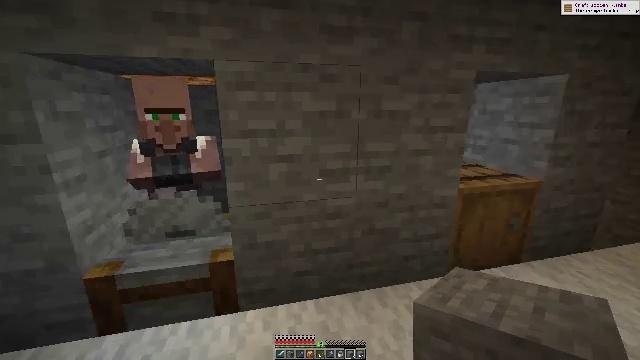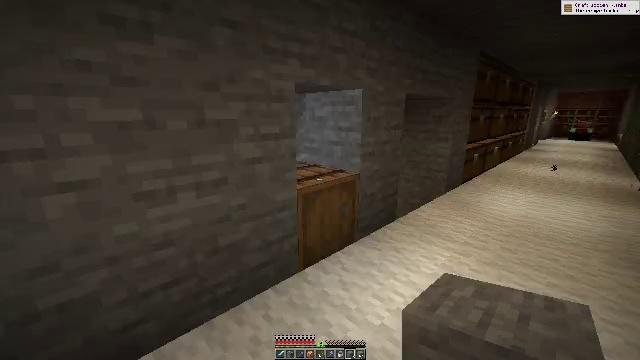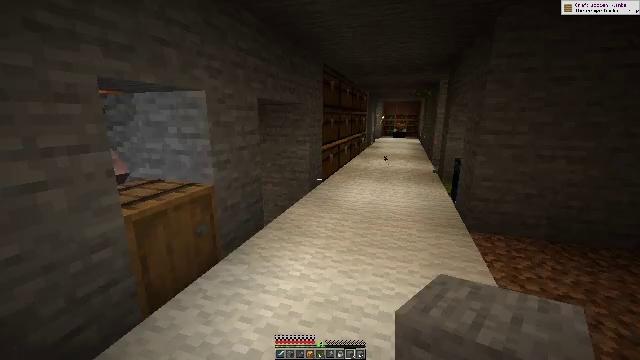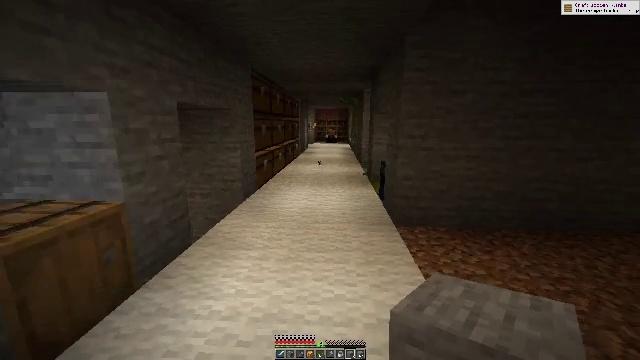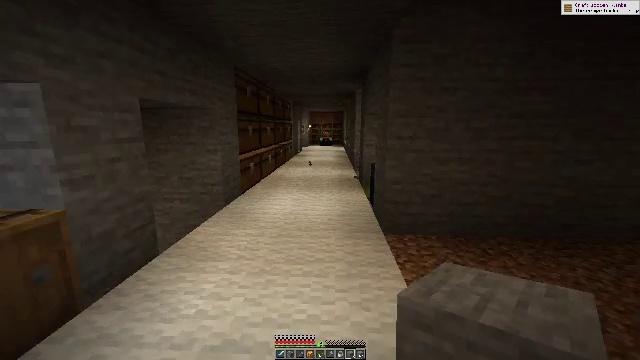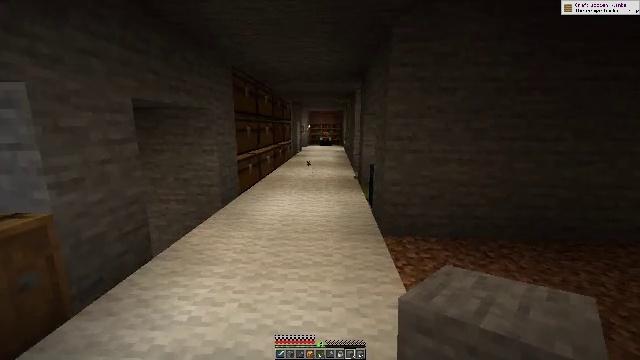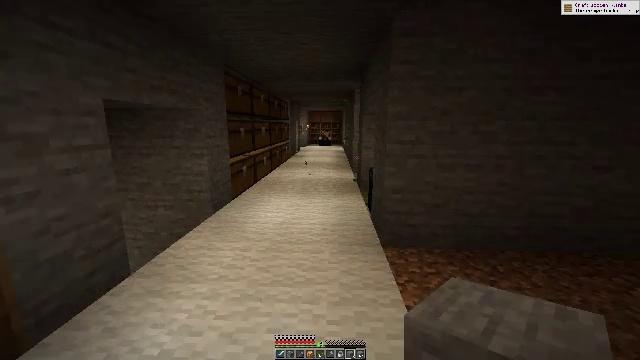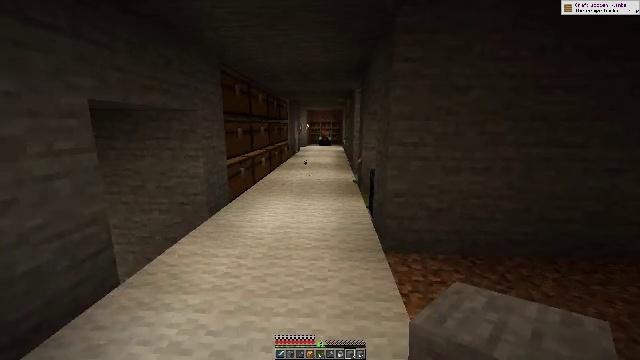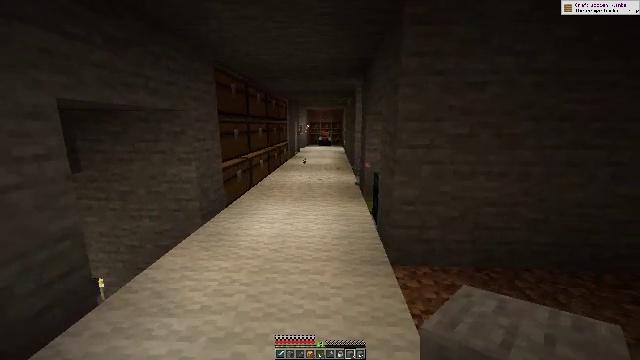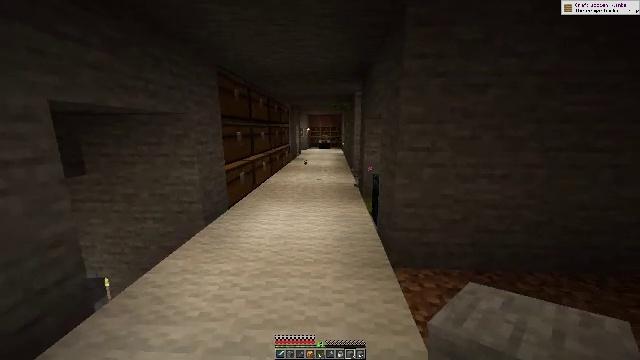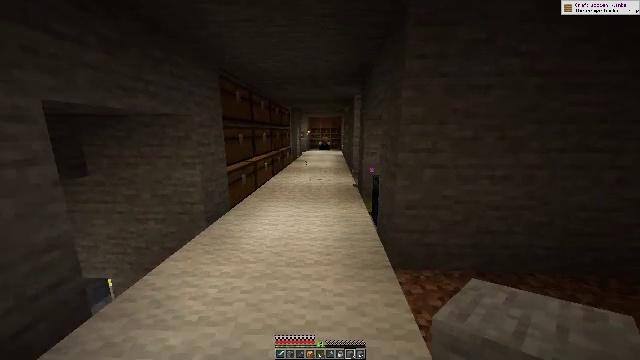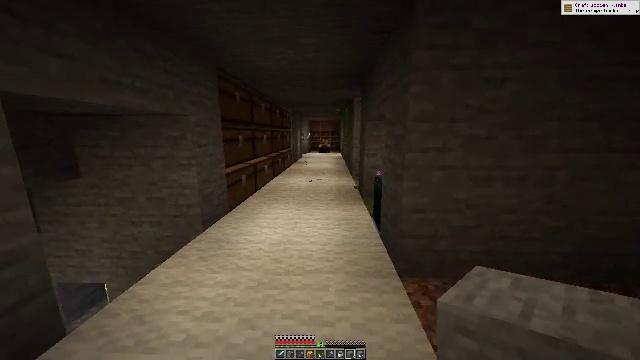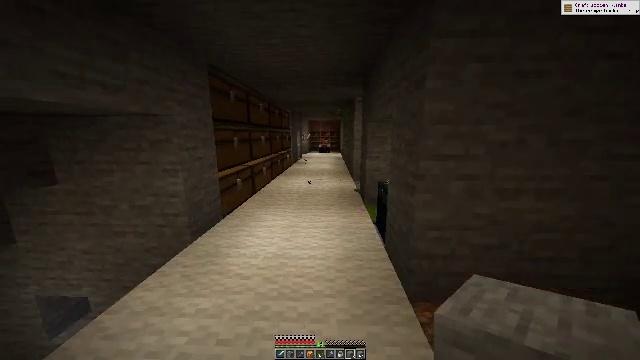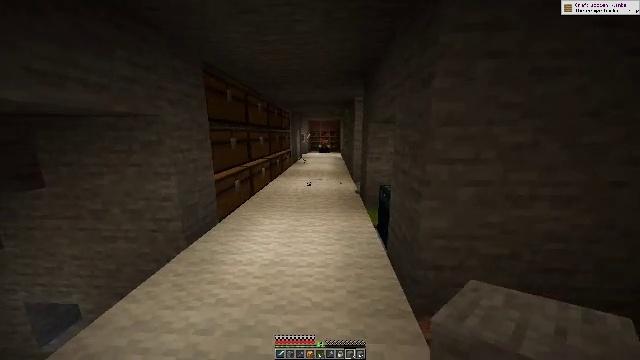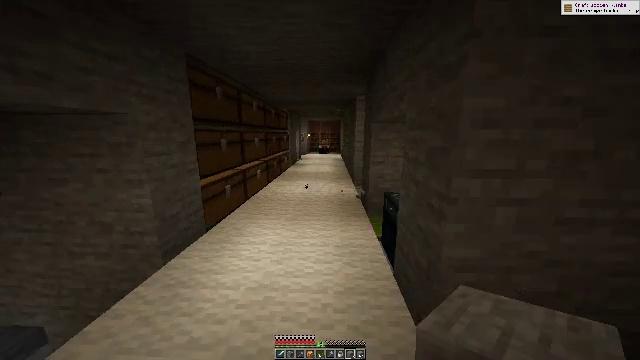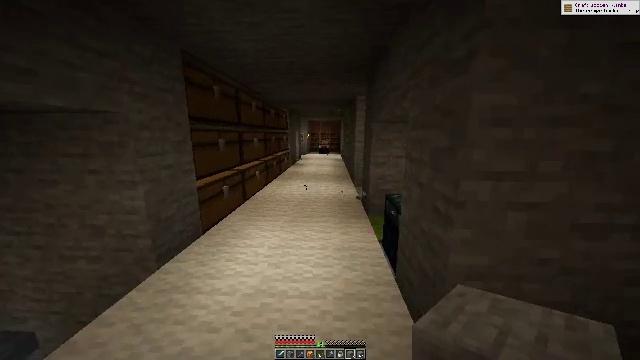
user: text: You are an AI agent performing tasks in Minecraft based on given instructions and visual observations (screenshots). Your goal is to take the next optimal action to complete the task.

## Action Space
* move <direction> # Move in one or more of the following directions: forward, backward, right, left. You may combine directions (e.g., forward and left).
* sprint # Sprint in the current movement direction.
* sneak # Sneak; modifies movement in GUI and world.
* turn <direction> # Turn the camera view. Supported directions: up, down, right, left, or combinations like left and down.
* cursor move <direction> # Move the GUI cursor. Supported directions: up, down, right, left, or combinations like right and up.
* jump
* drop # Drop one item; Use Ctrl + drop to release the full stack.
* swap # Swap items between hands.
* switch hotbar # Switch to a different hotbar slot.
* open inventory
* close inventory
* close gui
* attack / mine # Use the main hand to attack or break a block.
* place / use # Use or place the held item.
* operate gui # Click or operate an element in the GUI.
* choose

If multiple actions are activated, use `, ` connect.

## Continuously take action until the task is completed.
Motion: motion action
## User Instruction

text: Collect vines by mining them.
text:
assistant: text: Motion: move forward and move right, turn right and up
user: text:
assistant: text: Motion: move forward and move right, turn right
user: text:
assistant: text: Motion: move forward and move right, turn right and up
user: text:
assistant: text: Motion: move forward and move right
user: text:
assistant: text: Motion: move forward
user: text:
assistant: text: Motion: move forward
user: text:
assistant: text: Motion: move forward
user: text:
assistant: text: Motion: move forward, sprint
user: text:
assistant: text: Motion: move forward, sprint
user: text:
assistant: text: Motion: move forward, sprint
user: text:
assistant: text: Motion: move forward
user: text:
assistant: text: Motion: move forward
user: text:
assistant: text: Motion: move forward
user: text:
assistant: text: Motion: move forward
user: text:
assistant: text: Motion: move forward
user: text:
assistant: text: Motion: move forward
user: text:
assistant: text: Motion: move forward
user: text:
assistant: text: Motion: move forward
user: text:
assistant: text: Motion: move forward
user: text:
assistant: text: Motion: move forward
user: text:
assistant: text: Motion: move forward
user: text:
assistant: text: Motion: move forward
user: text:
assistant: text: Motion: move forward
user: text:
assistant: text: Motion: move forward
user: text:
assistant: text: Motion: move forward
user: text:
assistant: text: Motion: move forward
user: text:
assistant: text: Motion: move forward
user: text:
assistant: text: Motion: move forward
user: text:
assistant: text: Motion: move forward
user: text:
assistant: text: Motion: move forward